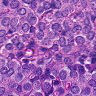
Metastatic tissue present: yes